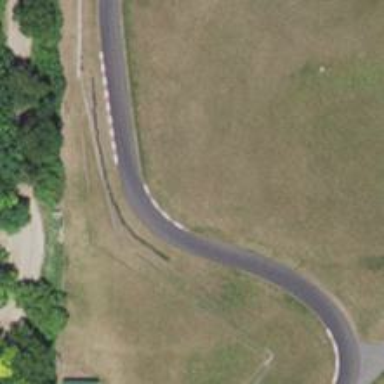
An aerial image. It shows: Motor sport raceway.